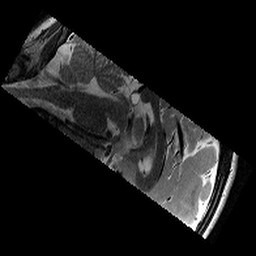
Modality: T2w
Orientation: sagittal
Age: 13
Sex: male
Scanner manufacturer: siemens
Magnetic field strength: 3 T
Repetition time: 9.23 s
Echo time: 0.067 s